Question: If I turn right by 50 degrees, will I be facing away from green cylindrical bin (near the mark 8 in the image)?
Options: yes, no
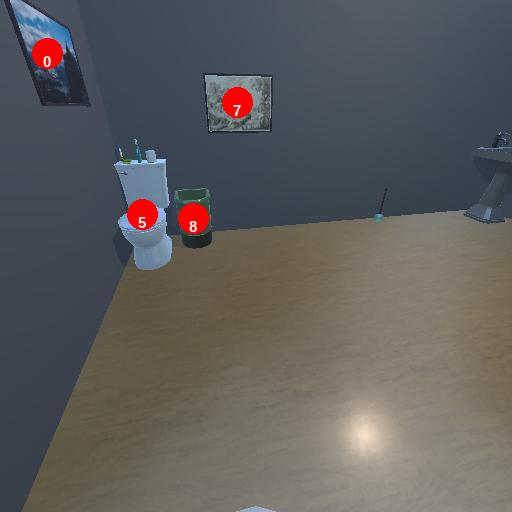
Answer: yes